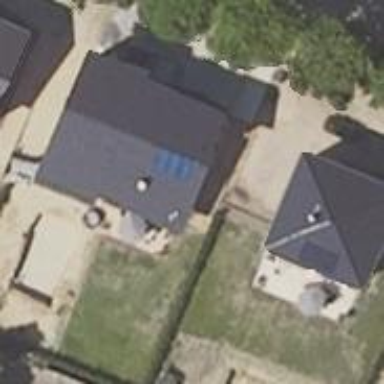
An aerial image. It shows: Simple house.